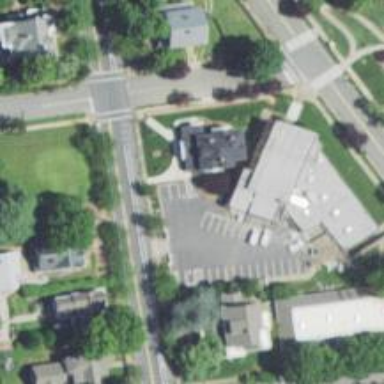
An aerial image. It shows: School building.